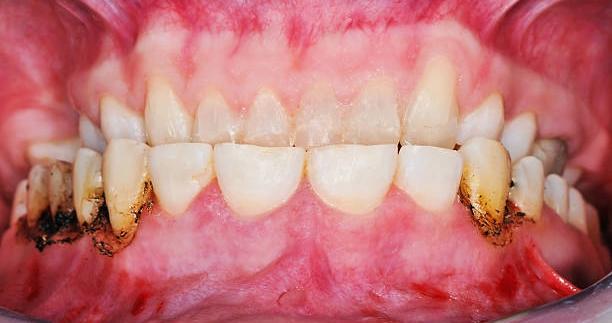
Condition: Gingivitis